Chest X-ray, PA view. Patient: 65 years old, sex F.
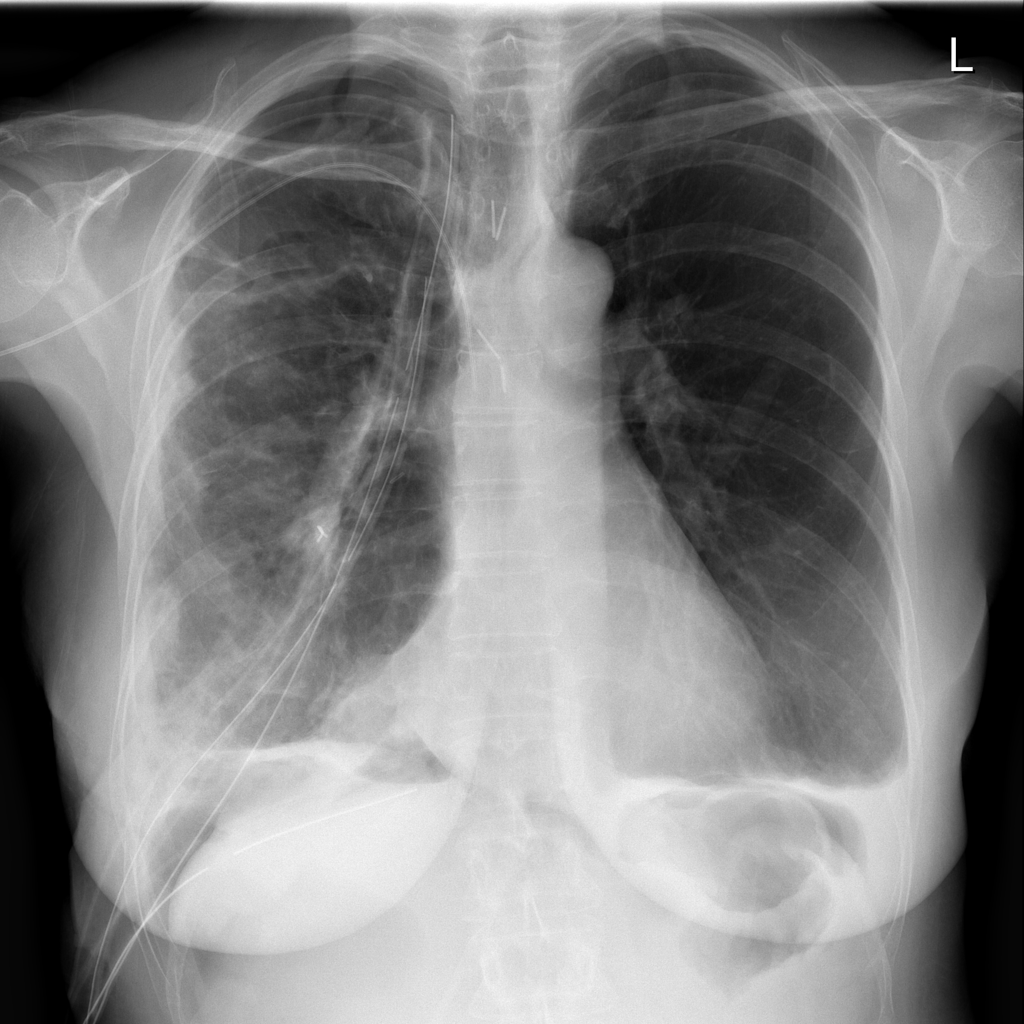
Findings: Atelectasis, Effusion, Nodule, Pneumothorax